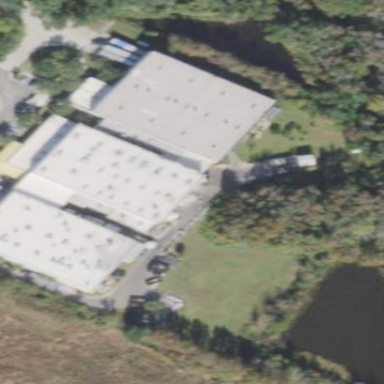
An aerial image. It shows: Warehouse building.